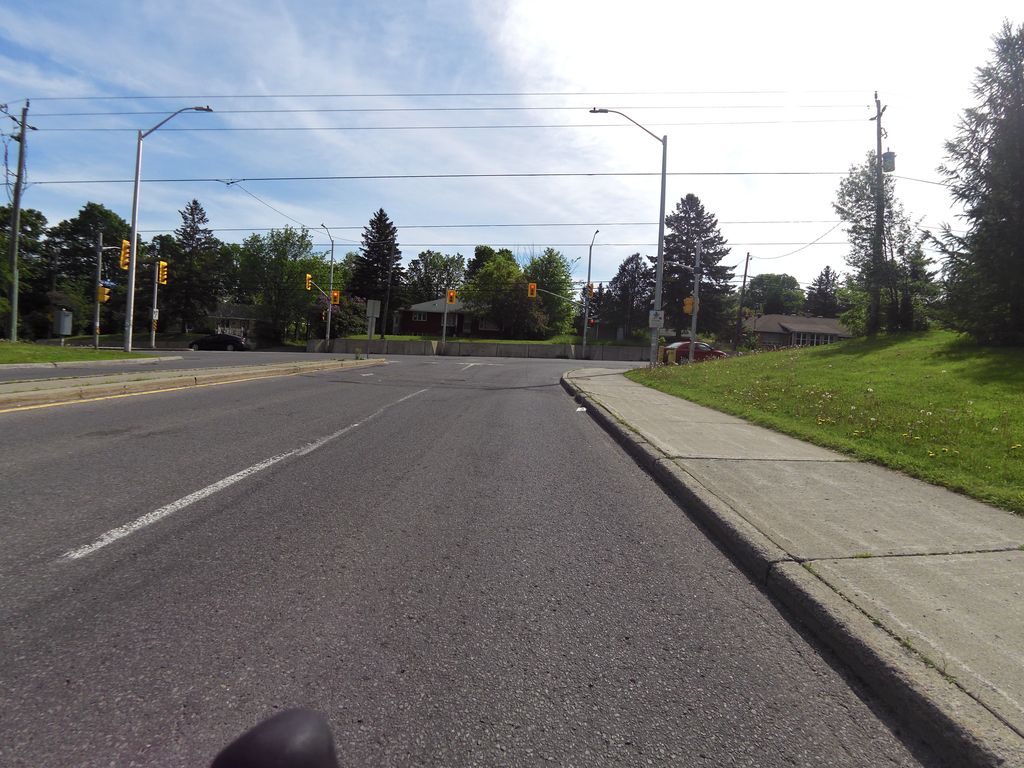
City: ottawa-gatineau